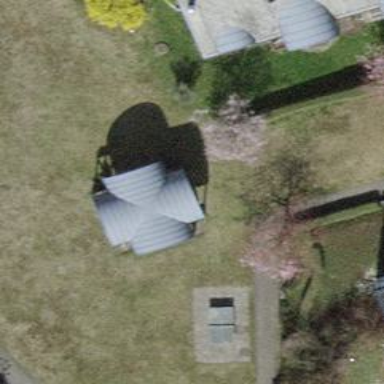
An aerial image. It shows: Shelter.